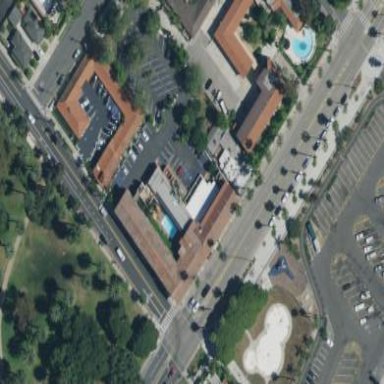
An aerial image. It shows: Hotel building.